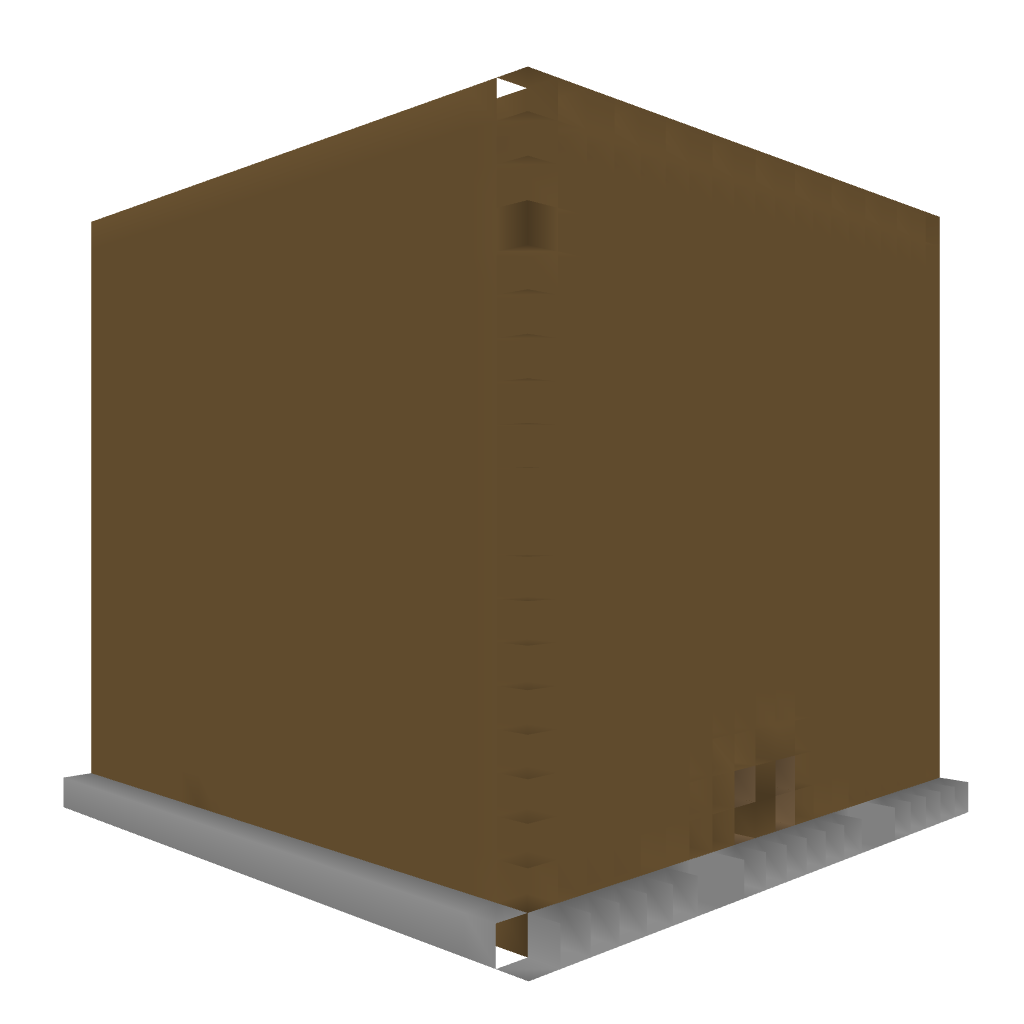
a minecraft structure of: My House By niero